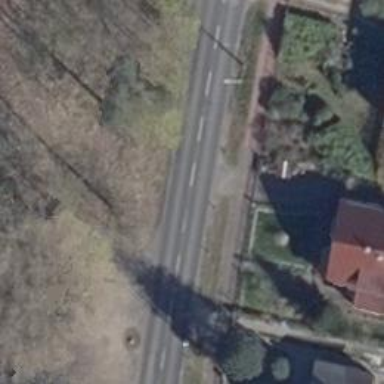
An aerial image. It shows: Tertiary road with lane markings.